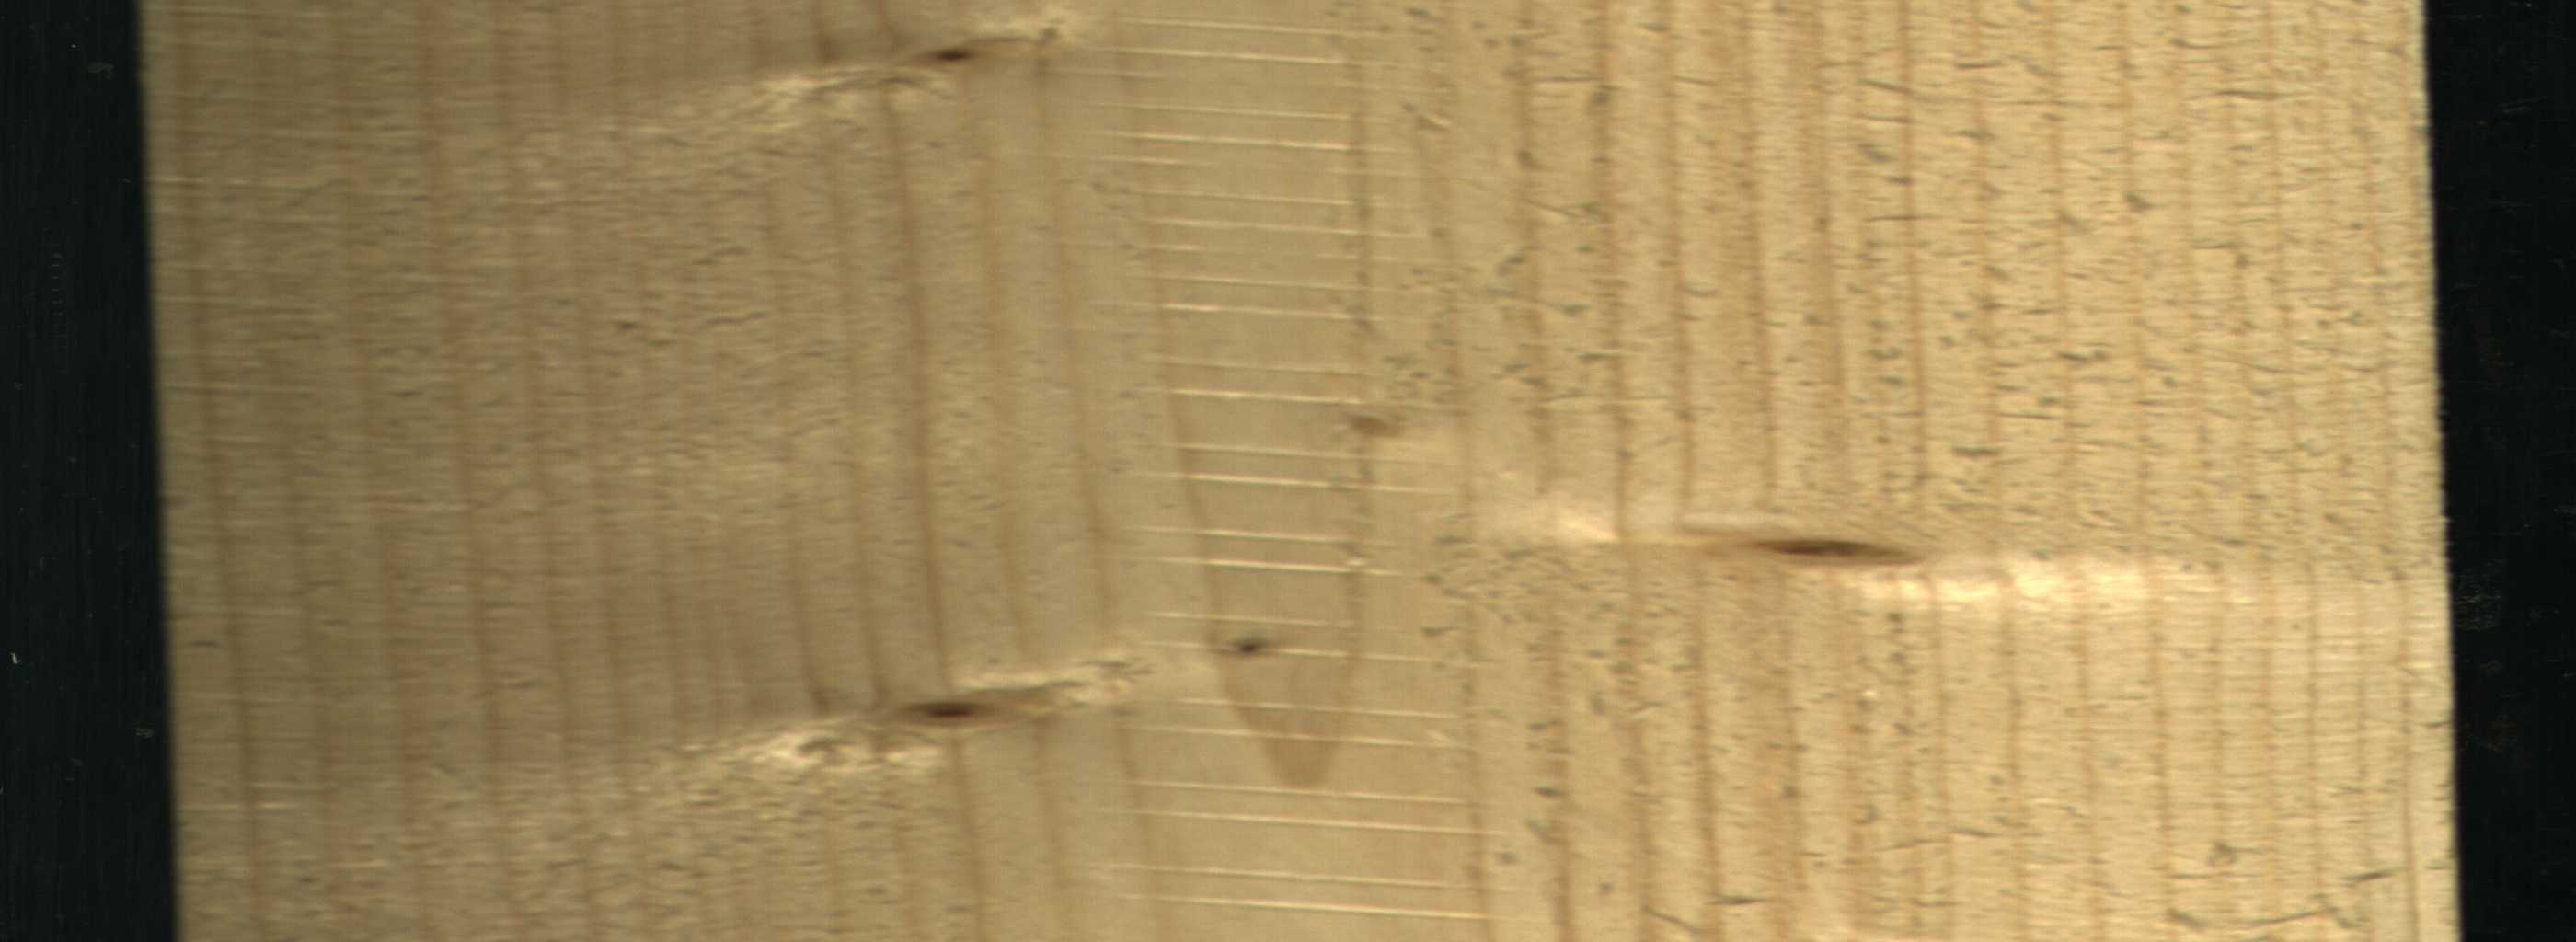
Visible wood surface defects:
Live_Knot
Live_Knot
Live_Knot